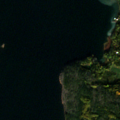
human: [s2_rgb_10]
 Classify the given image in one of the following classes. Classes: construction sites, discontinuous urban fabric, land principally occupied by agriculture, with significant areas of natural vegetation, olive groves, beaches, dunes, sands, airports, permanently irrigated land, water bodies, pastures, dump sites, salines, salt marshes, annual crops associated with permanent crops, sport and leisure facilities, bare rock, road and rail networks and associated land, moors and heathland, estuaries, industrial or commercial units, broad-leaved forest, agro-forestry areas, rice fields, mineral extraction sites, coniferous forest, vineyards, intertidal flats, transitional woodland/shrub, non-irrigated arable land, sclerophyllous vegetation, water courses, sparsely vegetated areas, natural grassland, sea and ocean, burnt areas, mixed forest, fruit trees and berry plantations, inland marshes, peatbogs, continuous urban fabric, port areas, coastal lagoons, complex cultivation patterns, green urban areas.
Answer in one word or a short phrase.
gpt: mixed forest, transitional woodland/shrub, sea and ocean